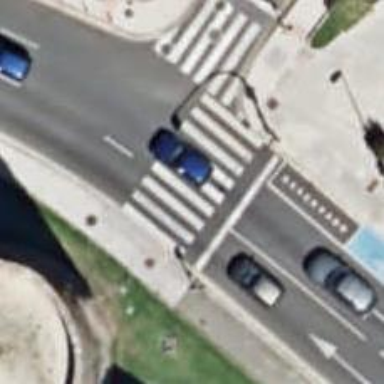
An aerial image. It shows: Road crossing with traffic signals.